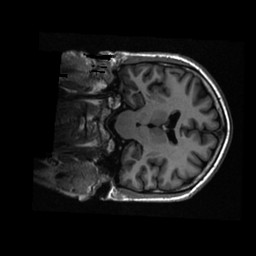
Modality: T1w
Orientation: coronal